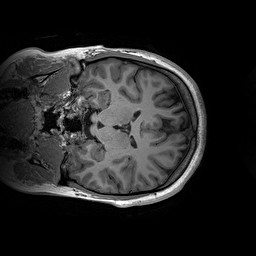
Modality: T1w
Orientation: coronal
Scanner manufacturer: siemens
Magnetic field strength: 3 T
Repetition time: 2.2 s
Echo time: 0.00244 s